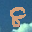
Label: 8